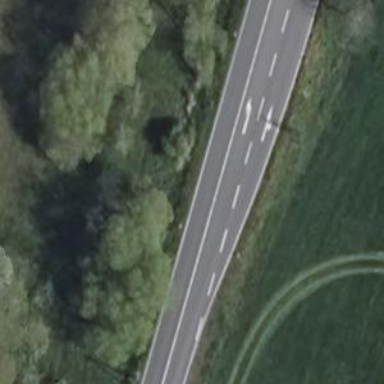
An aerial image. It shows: Secondary road with asphalt surface.